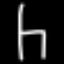
Label: chair